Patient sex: M
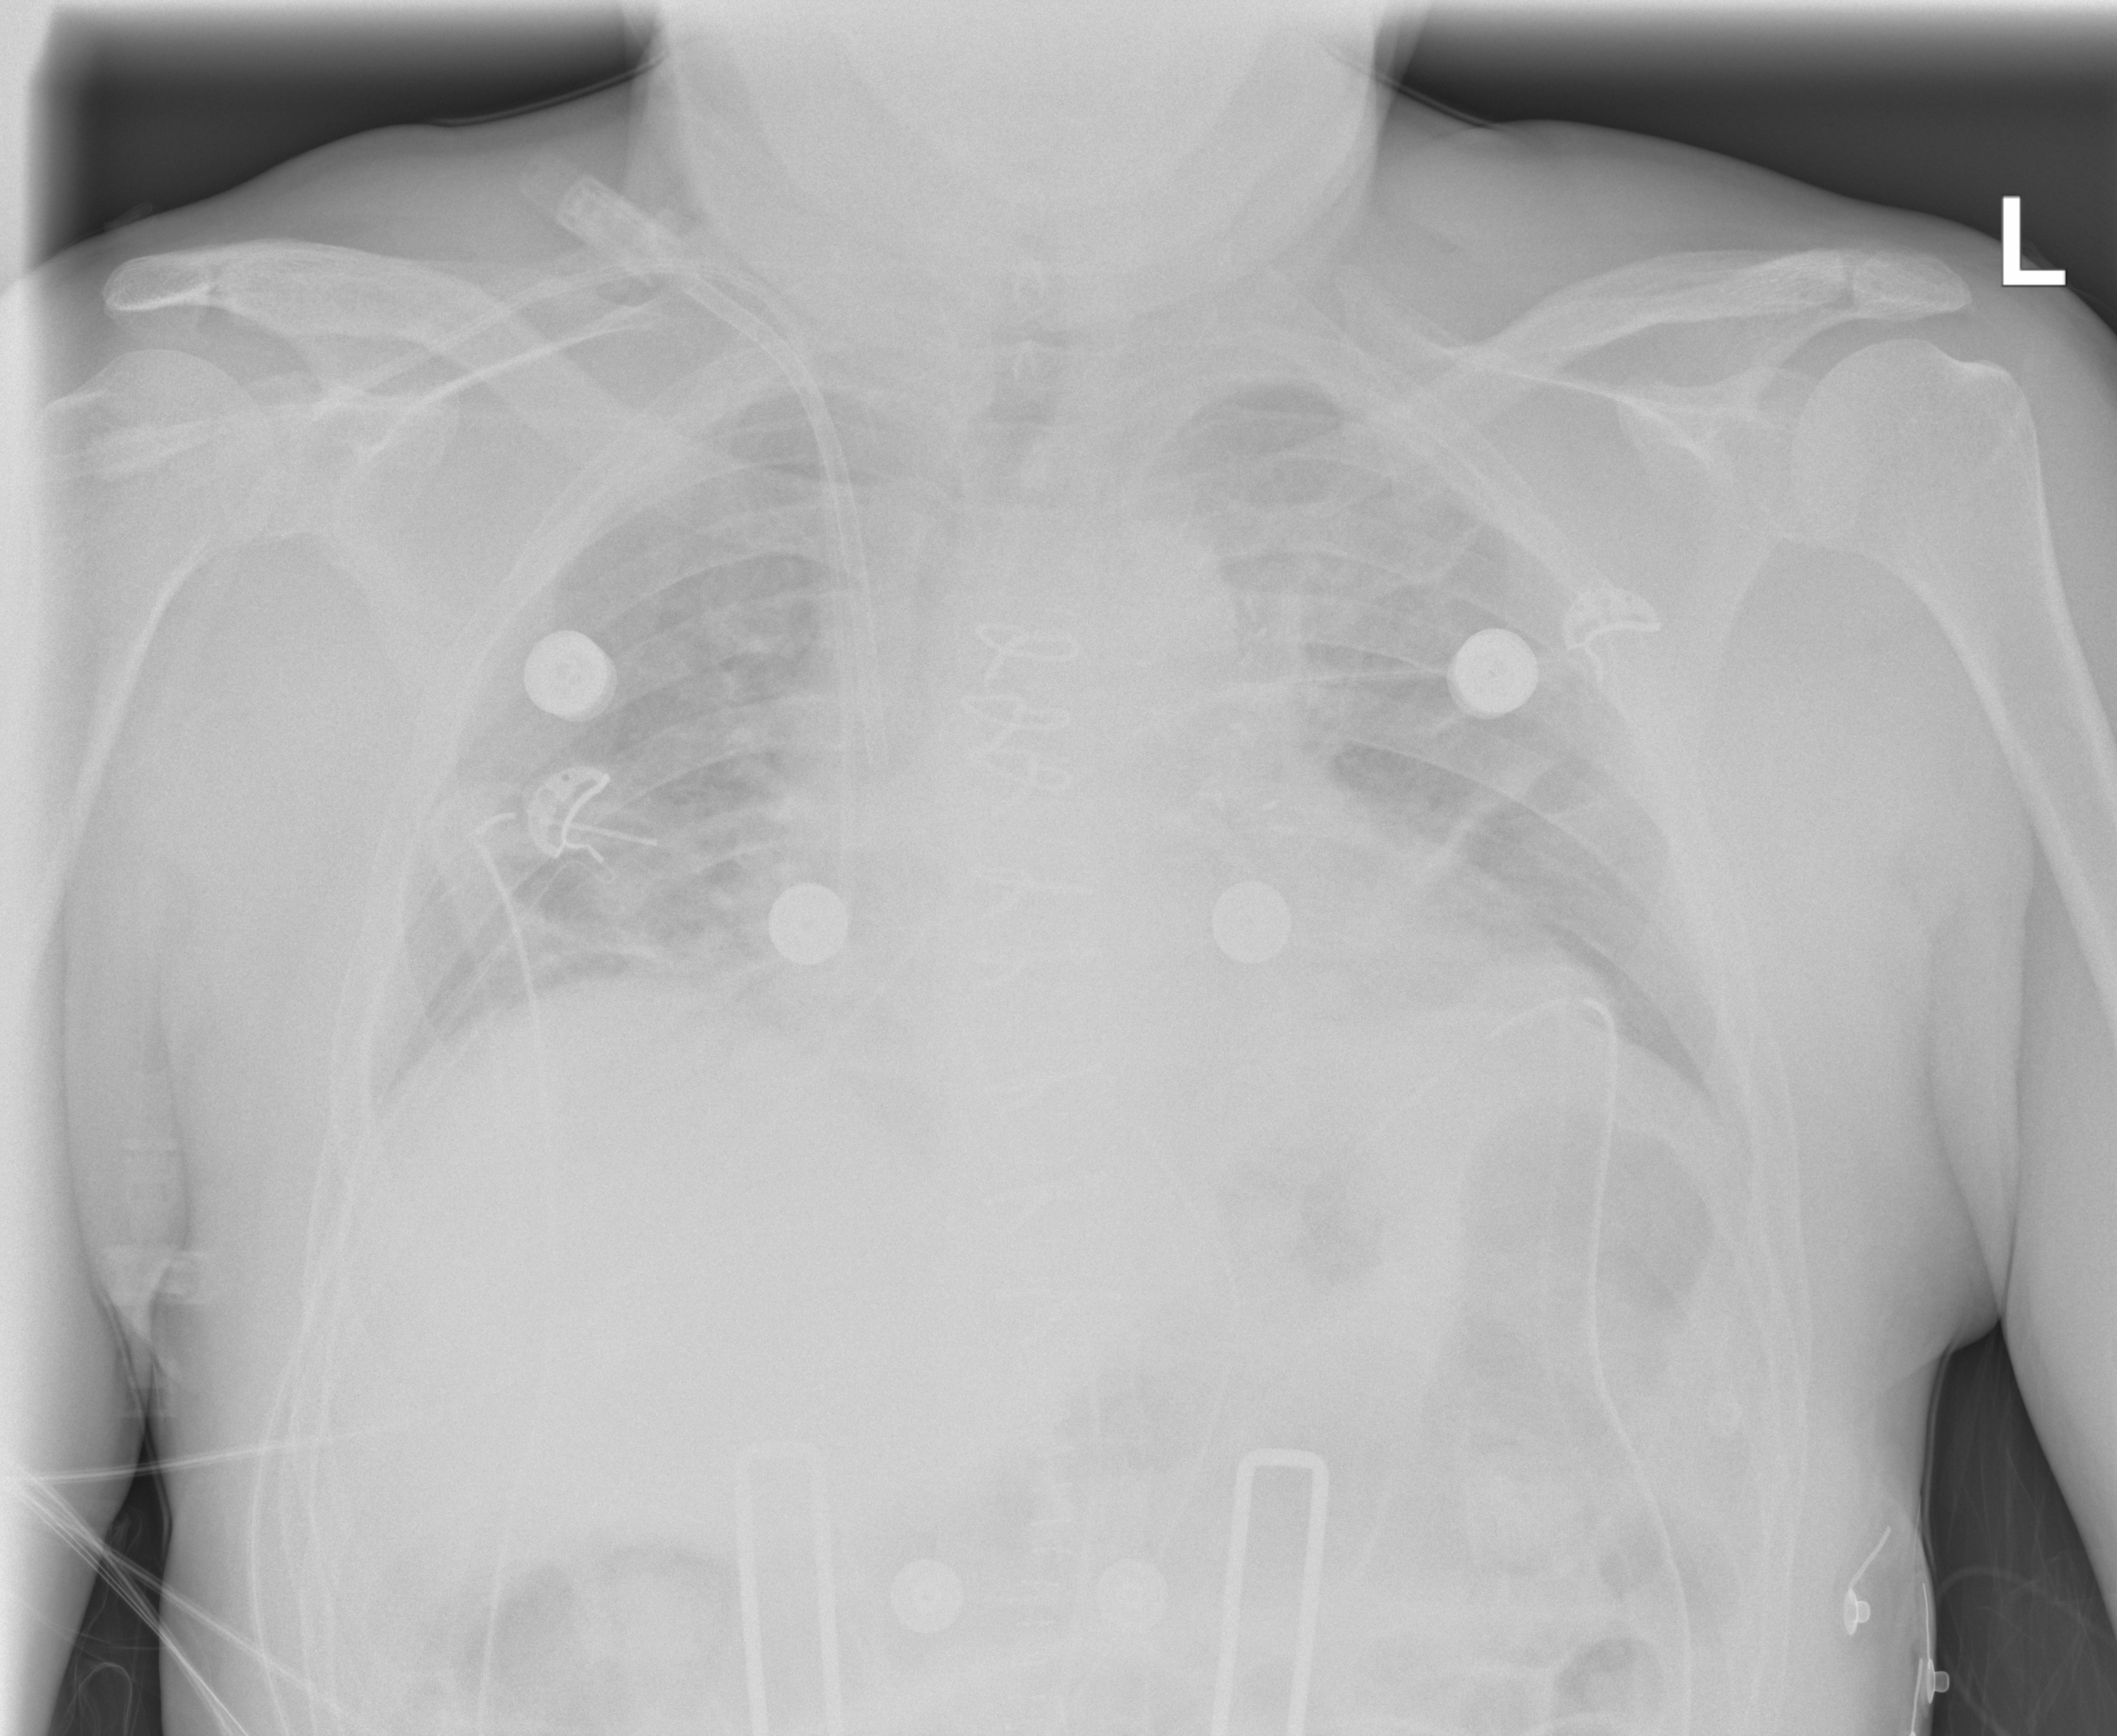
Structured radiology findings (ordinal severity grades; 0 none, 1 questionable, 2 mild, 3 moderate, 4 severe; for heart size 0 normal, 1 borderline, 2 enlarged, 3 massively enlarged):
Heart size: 1
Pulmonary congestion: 2
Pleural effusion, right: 0
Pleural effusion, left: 0
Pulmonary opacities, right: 1
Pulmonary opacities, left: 1
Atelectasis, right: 2
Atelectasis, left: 2